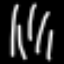
Label: line